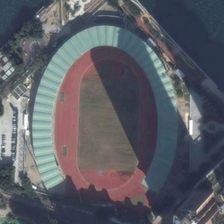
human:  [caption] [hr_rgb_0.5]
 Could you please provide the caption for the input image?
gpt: a playground is in a stadium near a river .

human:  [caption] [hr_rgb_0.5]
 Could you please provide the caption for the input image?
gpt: a playground is in a stadium near a river .

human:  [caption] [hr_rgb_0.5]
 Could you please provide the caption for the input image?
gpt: surrounded by vegetation regularly is a big stadium .

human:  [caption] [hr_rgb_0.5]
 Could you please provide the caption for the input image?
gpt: the vast football fields are in the middle of the stadium .

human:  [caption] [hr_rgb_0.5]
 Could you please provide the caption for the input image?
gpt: surrounded by vegetation regularly is a big stadium .